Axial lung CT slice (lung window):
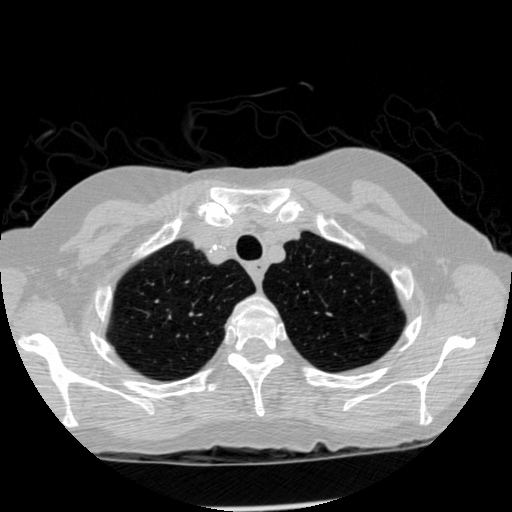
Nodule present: no